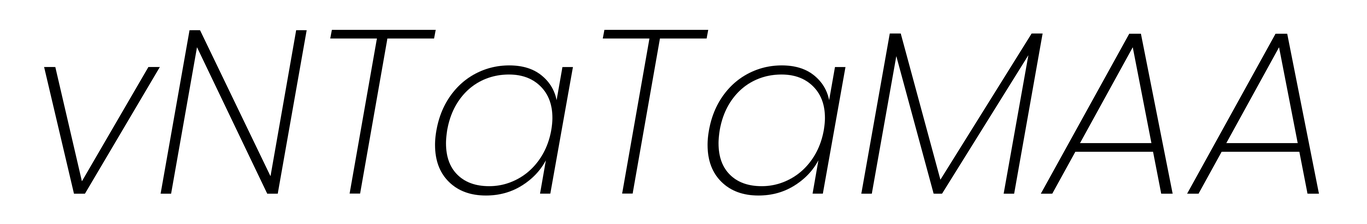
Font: Poppins-ExtraLightItalic